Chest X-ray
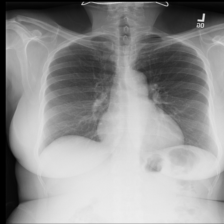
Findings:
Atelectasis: negative
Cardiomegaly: negative
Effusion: negative
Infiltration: positive
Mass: negative
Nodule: negative
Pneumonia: negative
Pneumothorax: negative
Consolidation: negative
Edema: negative
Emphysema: negative
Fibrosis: negative
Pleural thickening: negative
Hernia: negative